Question: I have an defined as follows:
'''
<ObjectDataProvider x:Key="employeeDataProvider" ObjectType="{x:Type cbb2:EmployeeAccess}" MethodName="getEmployees">
</ObjectDataProvider>
'''
As you can see the method is called which returns a list of type . The Employee class is defined as follows:
'''
class Employee
{
public string name { get; set; }
public int id { get; set; }
}
'''
My XAML page has a combo box that I want to populate with the employee name. Here is what I have so far:
'''
<ComboBox ... ItemsSource="{Binding Source={StaticResource employeeDataProvider}}"/>
'''
The problem I am having is the combo box is being populated with the Employee object and not the name property of the Employee.
Here is a picture of what's happening:

My question is, how to I get the combo box to populate with just the name property of the employee?
Thanks!
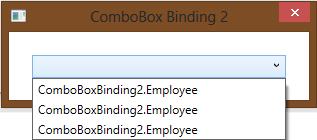
Answer: add this property to the combo box
'''
DisplayMemberPath="name"
'''
eg:
'''
<ComboBox DisplayMemberPath="name" ItemsSource="{Binding Source={StaticResource employeeDataProvider}}"/>
'''